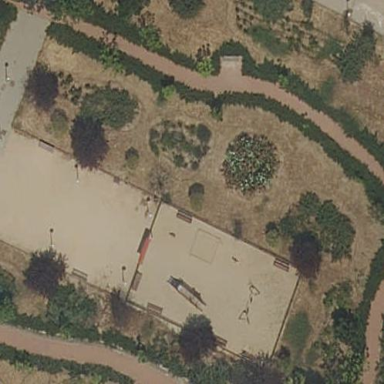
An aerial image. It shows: Playground area for leisure land.